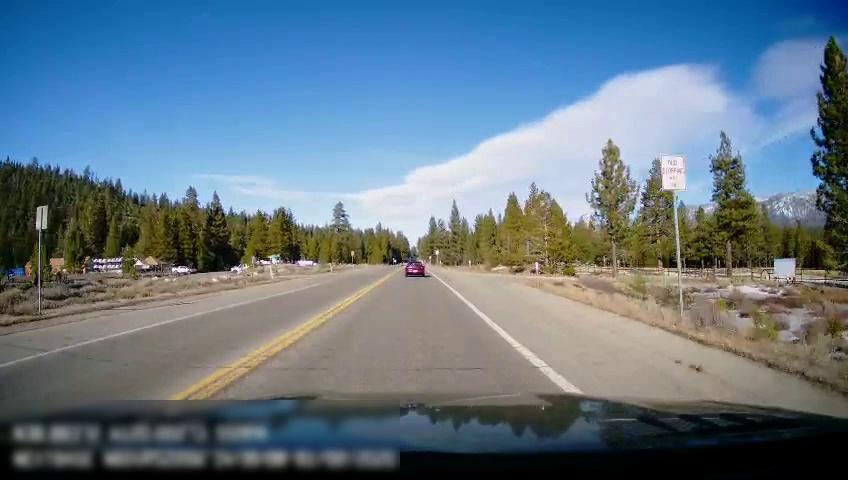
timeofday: Day
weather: Sunny
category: Drivable Space
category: Vehicles | Car
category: Lanes | Current Lane
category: Lanes | Current Lane
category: Lanes | Opposite Lane
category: Traffic | Signs
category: Traffic | Signs